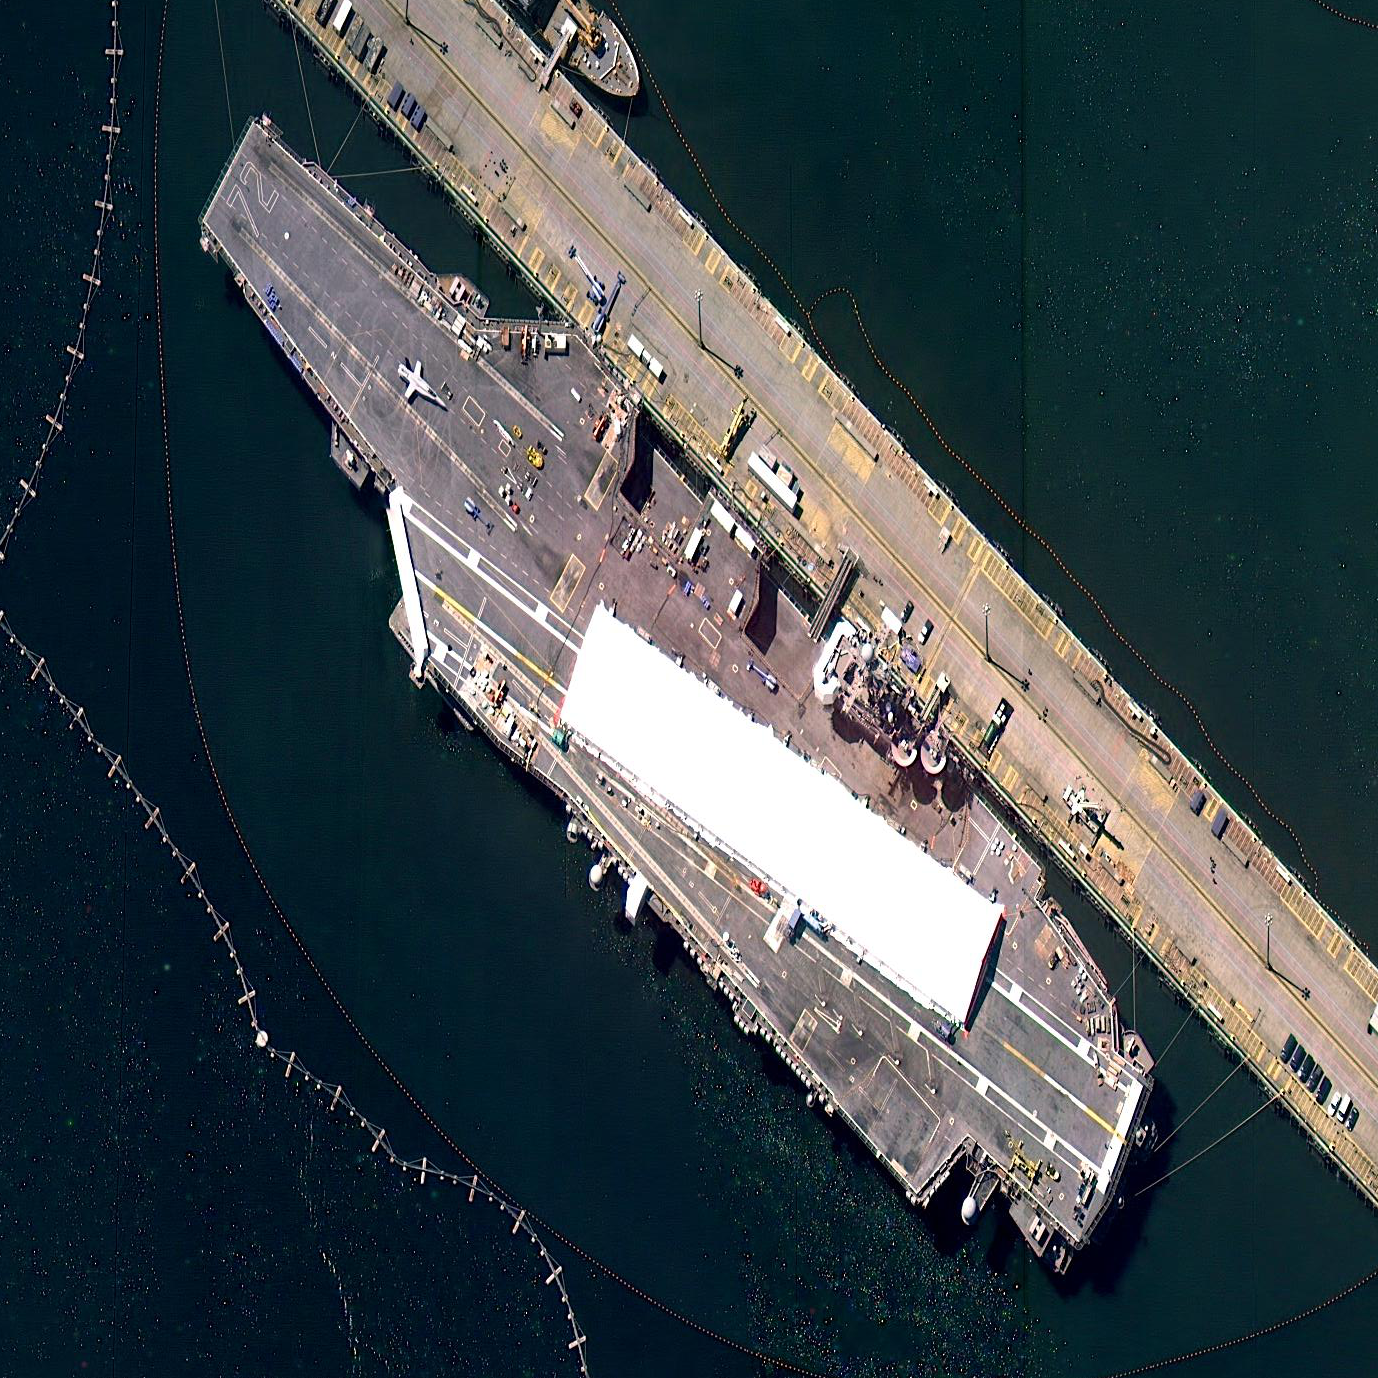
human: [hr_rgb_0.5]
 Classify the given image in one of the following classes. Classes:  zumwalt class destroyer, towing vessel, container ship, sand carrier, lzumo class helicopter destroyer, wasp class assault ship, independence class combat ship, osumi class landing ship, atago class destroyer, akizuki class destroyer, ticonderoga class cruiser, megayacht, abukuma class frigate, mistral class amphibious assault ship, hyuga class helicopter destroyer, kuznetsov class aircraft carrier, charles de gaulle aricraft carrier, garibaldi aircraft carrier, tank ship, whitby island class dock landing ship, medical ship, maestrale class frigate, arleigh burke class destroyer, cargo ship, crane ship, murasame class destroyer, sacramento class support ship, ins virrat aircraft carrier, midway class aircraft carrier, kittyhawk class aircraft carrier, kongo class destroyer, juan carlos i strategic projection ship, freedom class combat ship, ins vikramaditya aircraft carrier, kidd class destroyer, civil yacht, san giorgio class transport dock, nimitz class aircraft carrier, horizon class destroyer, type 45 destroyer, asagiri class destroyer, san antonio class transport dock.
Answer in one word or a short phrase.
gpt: Nimitz class aircraft carrier